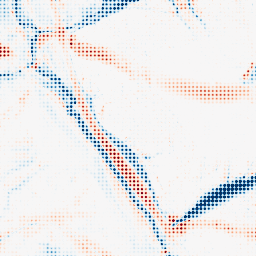
Category: morphological
Decomposition family: morphological_ellipse
Decomposition parameters: operation: average
width: 30
height: 20
Upsampling method: sinc_hamming
Upsampling parameters: scale: 8
kernel_size: 4
Upsampling scale: 8